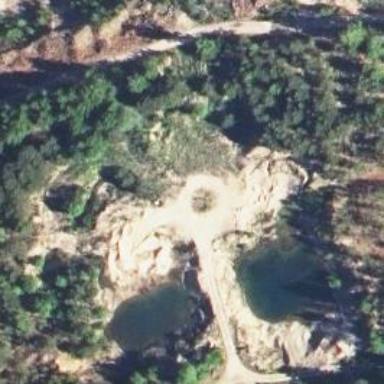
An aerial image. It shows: Quarry area.